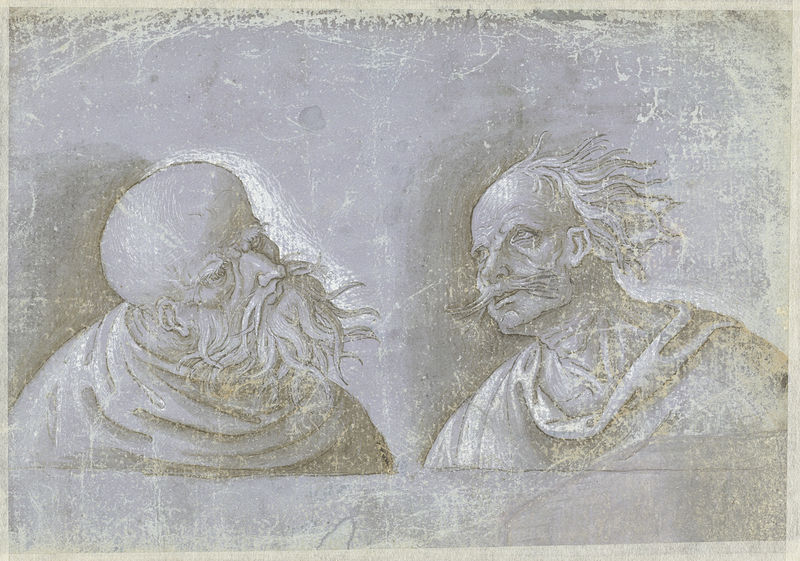
Titel: Twee hoofden van mannen met hoofddeksels
Künstler: Jacopo Ripanda
Standort: Amsterdam
Institution: Rijksmuseum
Schlagwörter: männer, alt, greis, greise